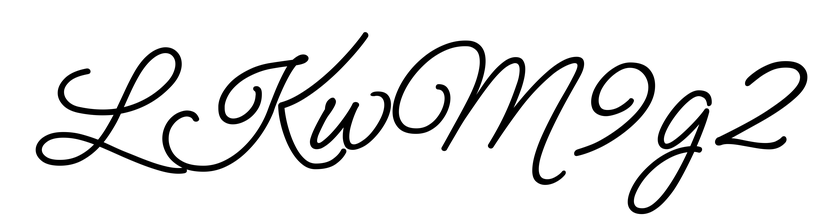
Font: MeowScript-Regular